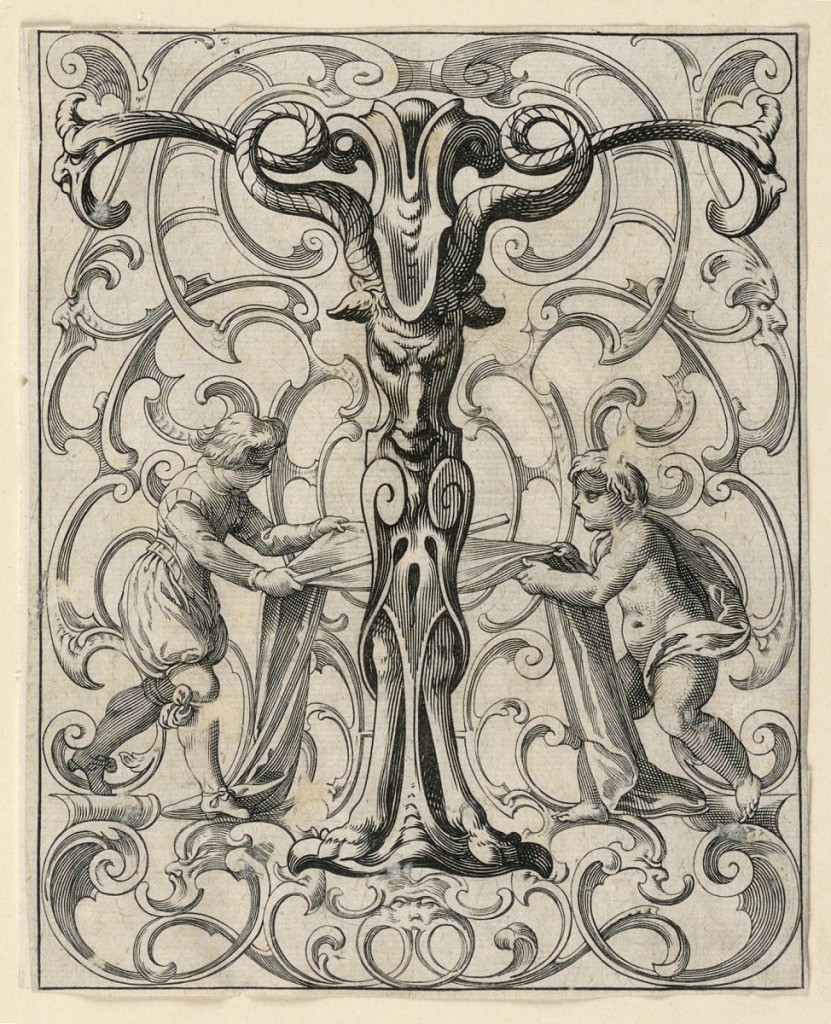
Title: Panel with the Letter "T" from the "Newes ABC Büechlein"
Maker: Lukas Kilian, German, 1579 – 1637
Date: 1627
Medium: Engraving on off-white laid paper
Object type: Print
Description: A stylishly clothed boy measuring a bale of cloth ("tuch") with the help of an unclothed one.